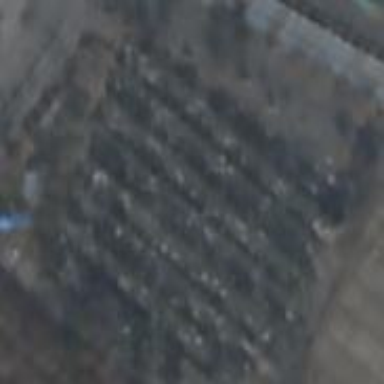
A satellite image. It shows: Cemetery.